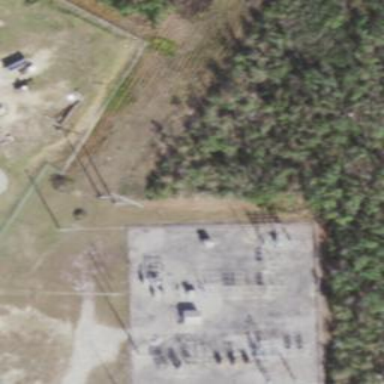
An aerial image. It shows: Distribution level power substation surrounded by fence.